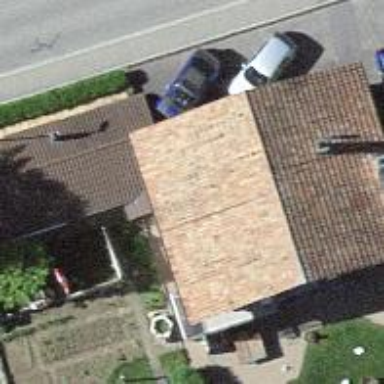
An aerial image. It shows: Residential building.